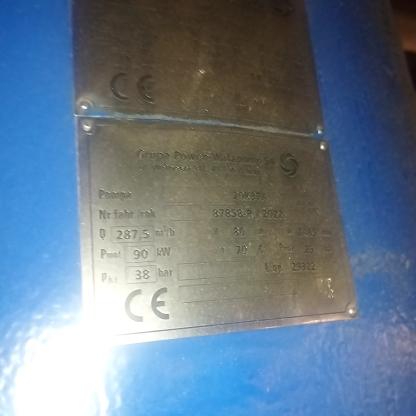
Klasa: tabliczka-znamionowa